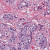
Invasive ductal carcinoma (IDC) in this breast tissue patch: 1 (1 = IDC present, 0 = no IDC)